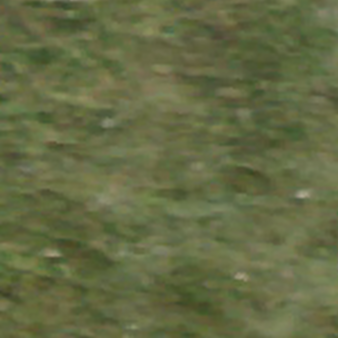
Label: other